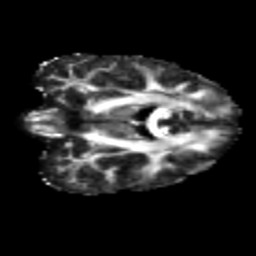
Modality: FA
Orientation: coronal
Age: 19
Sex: female
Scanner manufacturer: siemens
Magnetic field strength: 3 T
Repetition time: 3.5 s
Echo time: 0.125 s